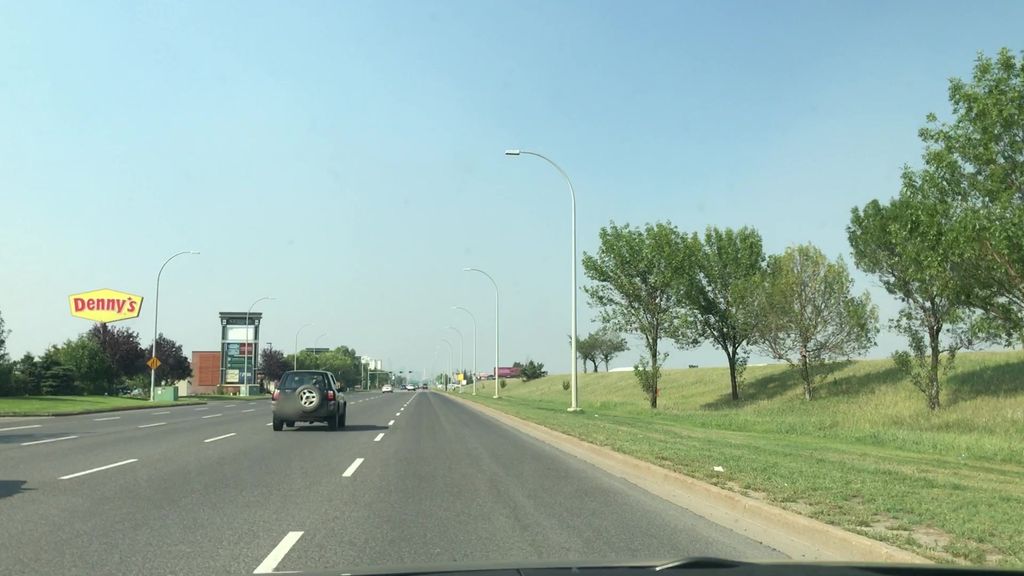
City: edmonton